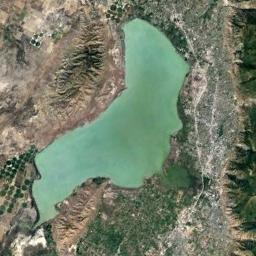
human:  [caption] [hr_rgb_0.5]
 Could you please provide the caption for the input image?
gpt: The lake is surrounded by some circular farmland and a townland the water is green .

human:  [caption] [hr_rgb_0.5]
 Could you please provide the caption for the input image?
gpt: The ground is rough around the lake .

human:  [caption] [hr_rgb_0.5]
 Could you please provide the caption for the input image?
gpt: A curved strip of turquoise lake surrounded by tan mountains and greenery .

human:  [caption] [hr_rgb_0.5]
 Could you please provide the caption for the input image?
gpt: The lake in the picture is shaped like a duck .

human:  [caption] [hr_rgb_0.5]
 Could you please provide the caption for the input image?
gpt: There are some circular farmlands beside the green lake .